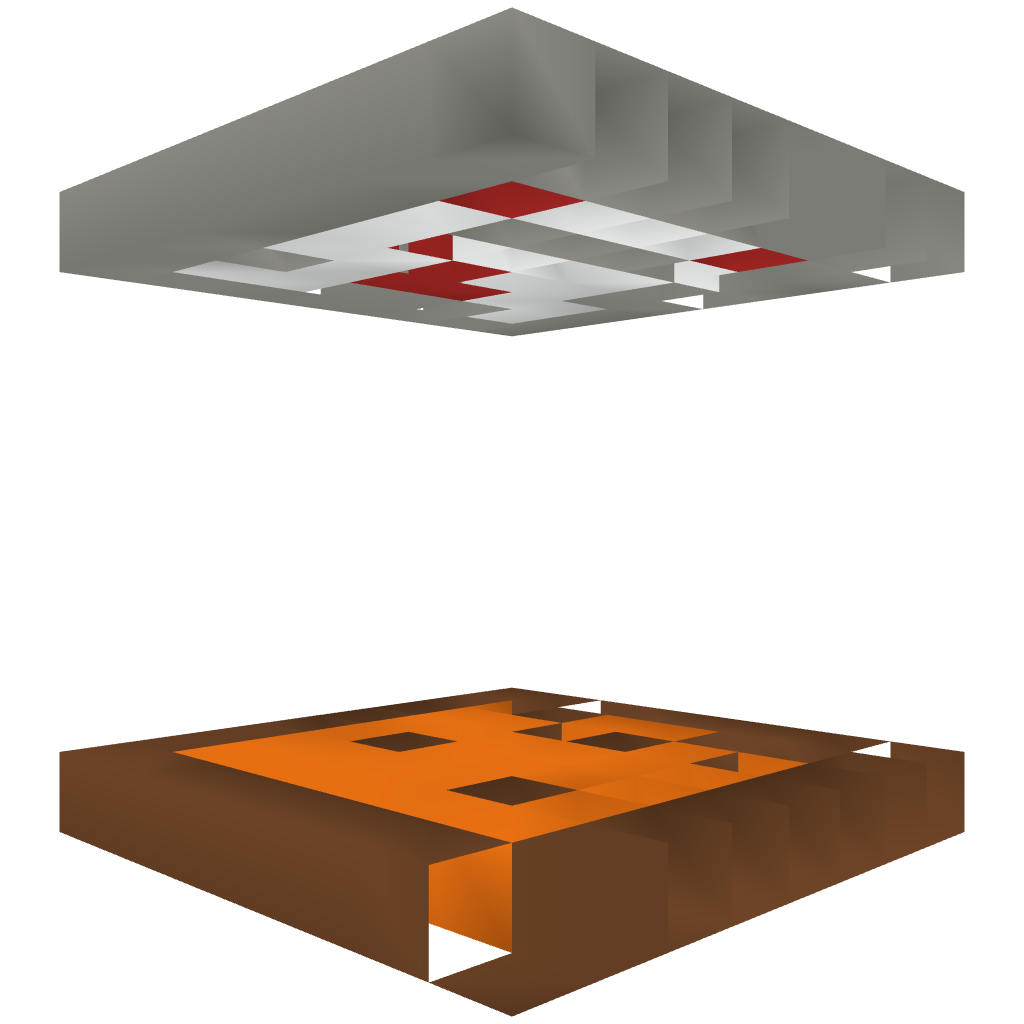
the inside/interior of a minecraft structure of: CakeHead